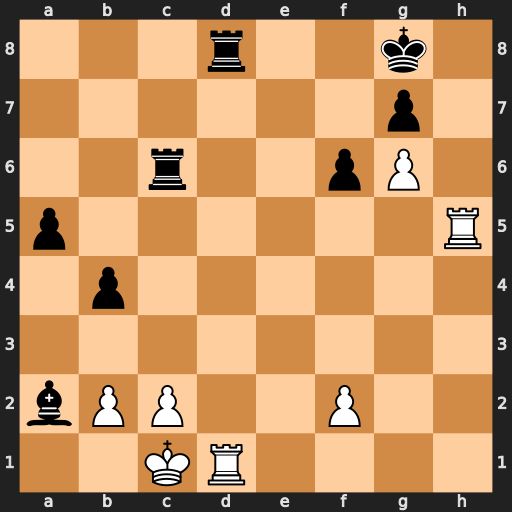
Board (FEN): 3r2k1/6p1/2r2pP1/p6R/1p6/8/bPP2P2/2KR4
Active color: w
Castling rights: -
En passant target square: -
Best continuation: Rxd8#